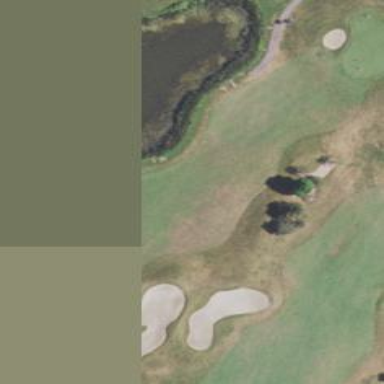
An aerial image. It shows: Golf hole.